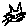
Label: cat